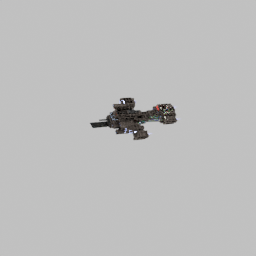
Label: mechanical